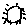
Label: sun